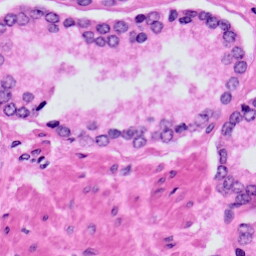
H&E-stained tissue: Prostate